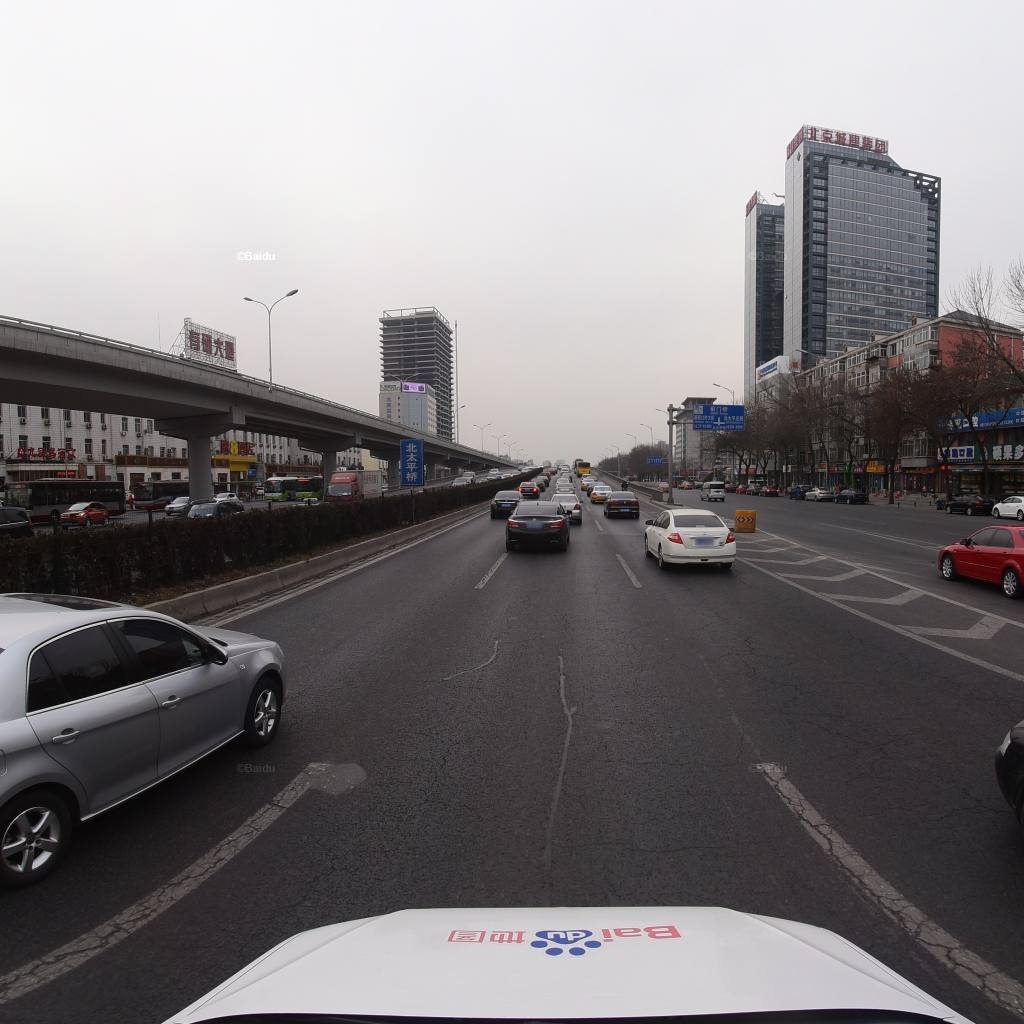
Region: Haidian
Road damage annotations: longitudinal patch, longitudinal patch, alligator crack